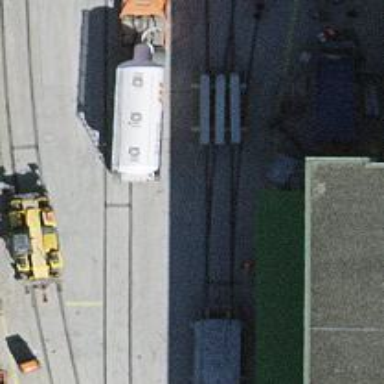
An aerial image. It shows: Railway switch.